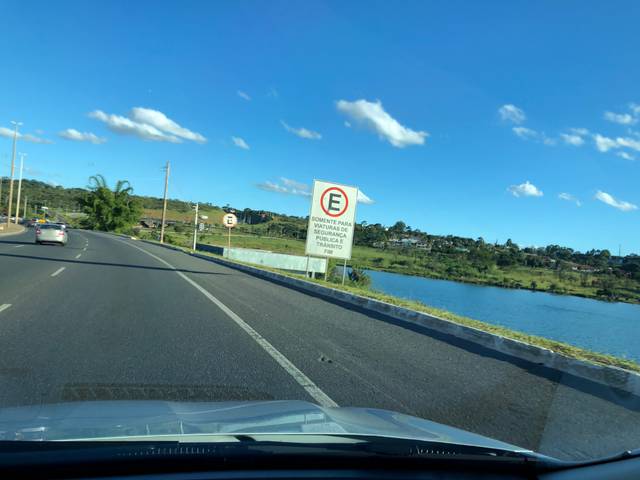
Region: Brazil
Coordinates: -15.83, -47.827